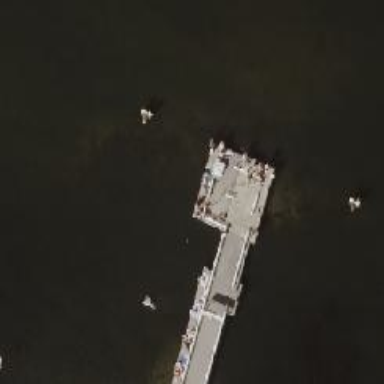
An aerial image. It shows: Ferry terminal.